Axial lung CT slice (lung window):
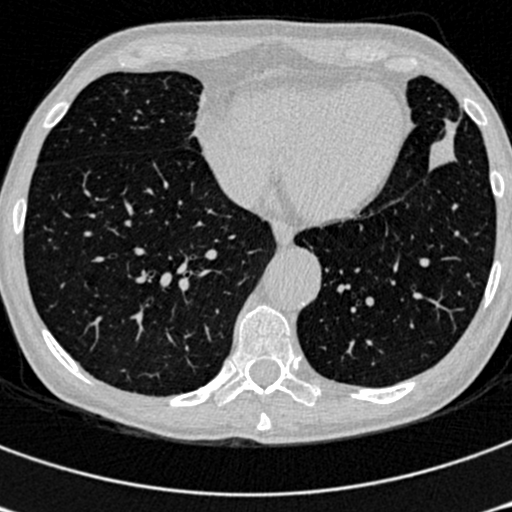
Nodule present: no